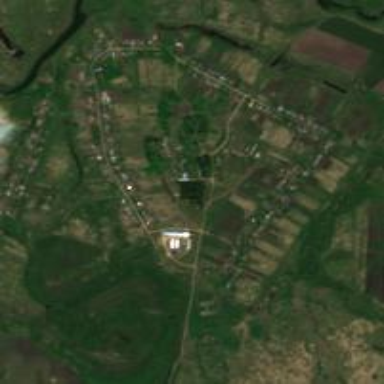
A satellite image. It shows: Village area.